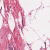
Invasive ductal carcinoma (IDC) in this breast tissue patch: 0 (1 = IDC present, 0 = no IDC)